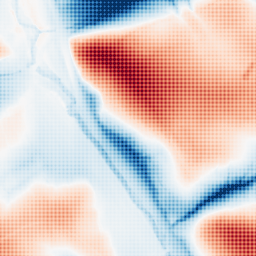
Category: classical
Decomposition family: gaussian_anisotropic
Decomposition parameters: sigma_x: 2
sigma_y: 50
Upsampling method: sinc_hamming
Upsampling parameters: scale: 8
kernel_size: 8
Upsampling scale: 8